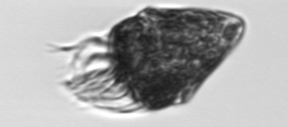
Label: Strombidium_morphotype2